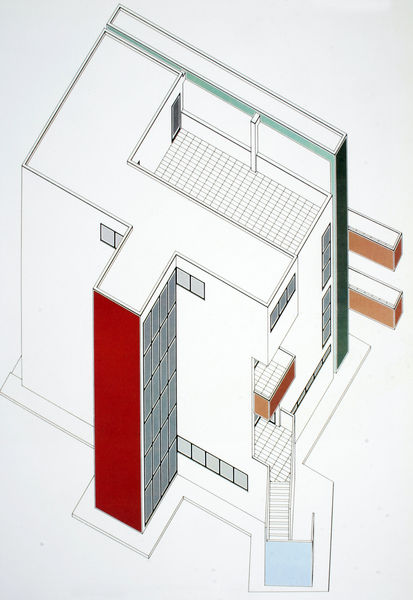
Titel: Idealhaus für einen Architekten II
Künstler: Alberto Sartoris
Schlagwörter: blau, weiß, braun, fenster, glas, grau, orange, schwarz, türkis, zeichnung, dach, gebäude, haus, rot, architektur, hellblau, balkon, terrasse, modell, vogelperspektive, treppe, treppen, aufgang, stufen, wohnhaus, entwurf, treppenhaus, geometrie, kubisch, aufriss, hochhaus, fassede, se stijl